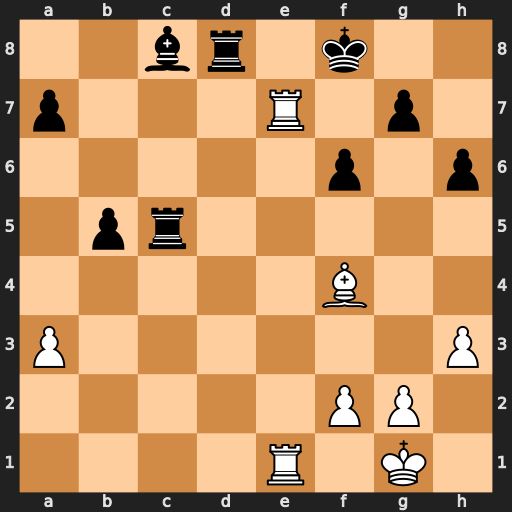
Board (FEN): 2br1k2/p3R1p1/5p1p/1pr5/5B2/P6P/5PP1/4R1K1
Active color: w
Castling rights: -
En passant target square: -
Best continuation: Bc7 Rdd5 Re8+ Kf7 R1e7+